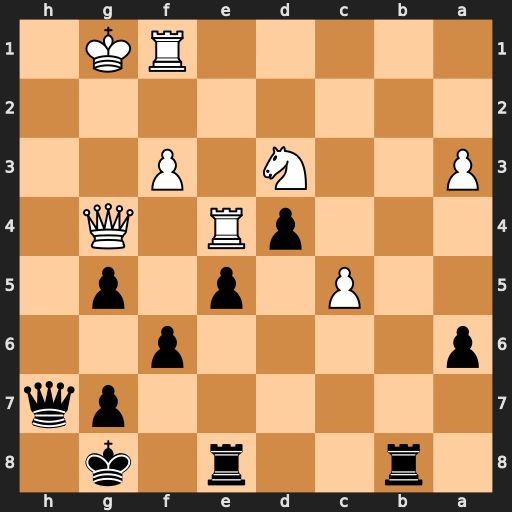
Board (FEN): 1r2r1k1/6pq/p4p2/2P1p1p1/3pR1Q1/P2N1P2/8/5RK1
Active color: b
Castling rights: -
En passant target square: -
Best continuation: f5 Qg2 fxe4 Qa2+ Kh8